Question: Google maps (v3) now loads with a "Sign in" button at the top-right corner of the canvas. How to hide this button?

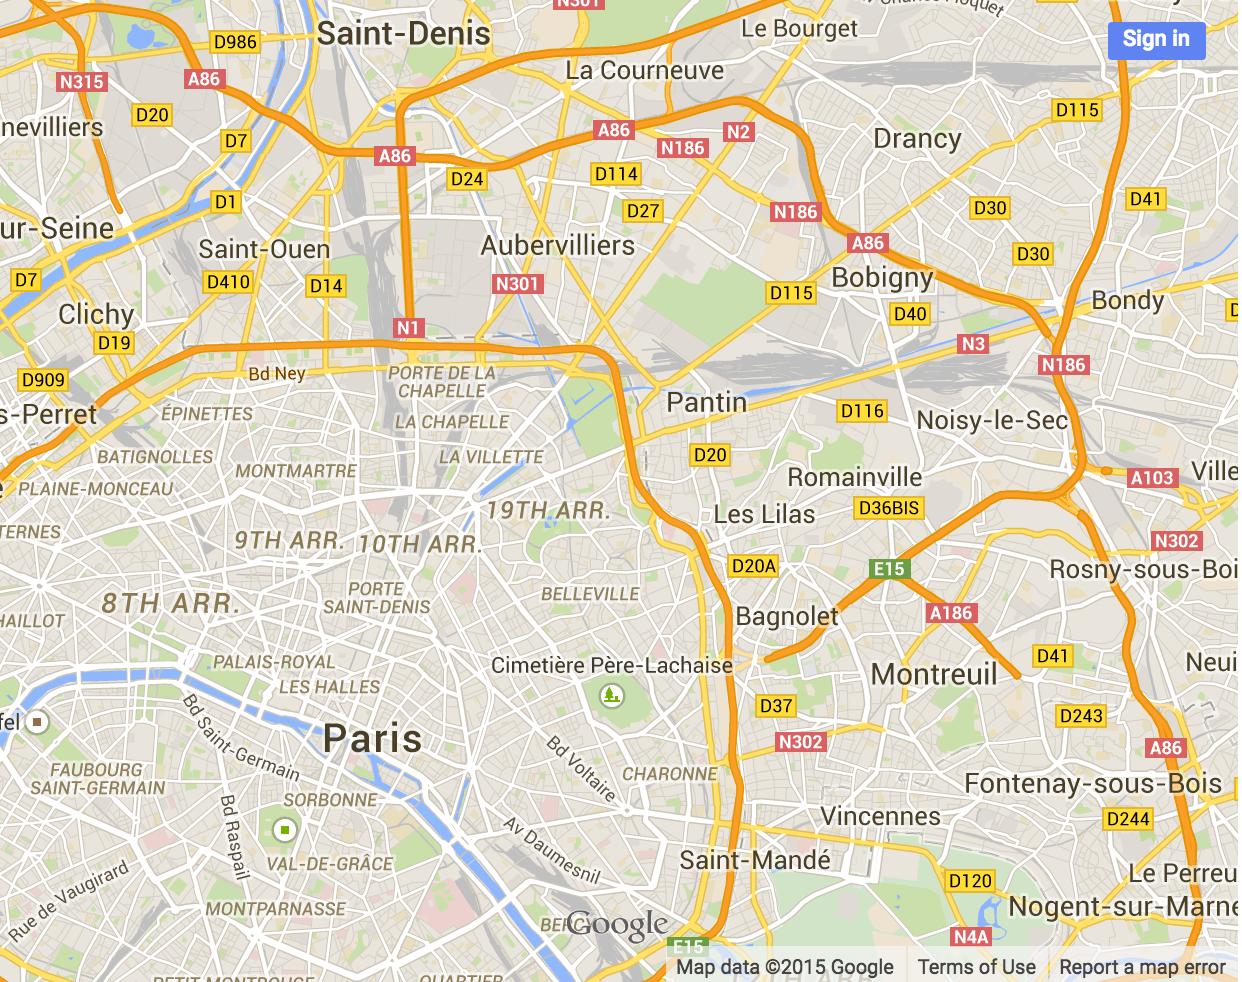
Answer: You need to set "signed_in=false" in the API include (or remove it).
'''
<script src="https://maps.googleapis.com/maps/api/js?signed_in=false"></script>
'''
See <URL> for more details.